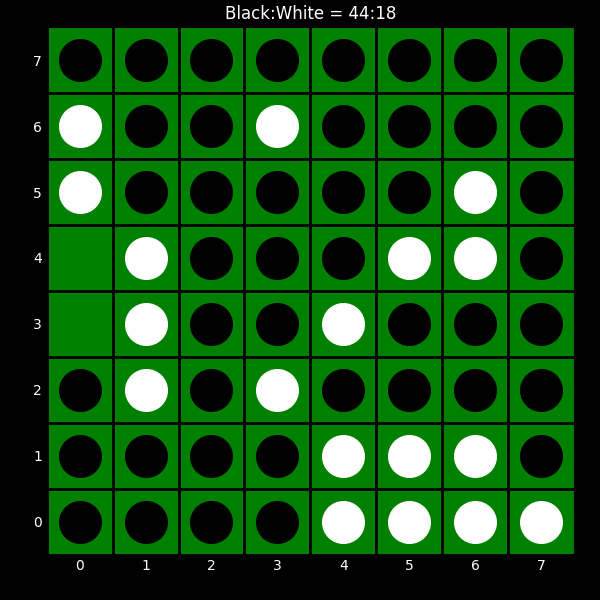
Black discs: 44
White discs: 18